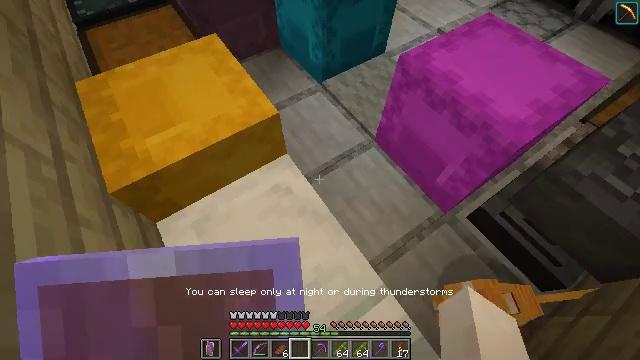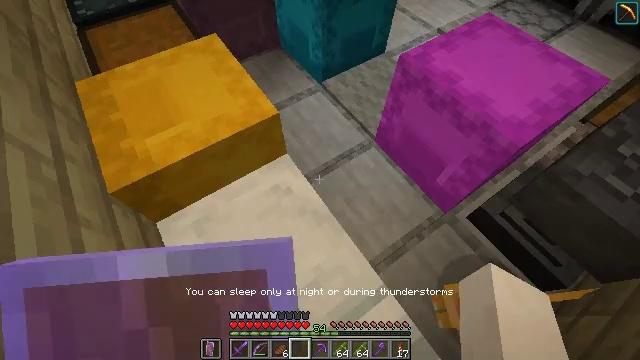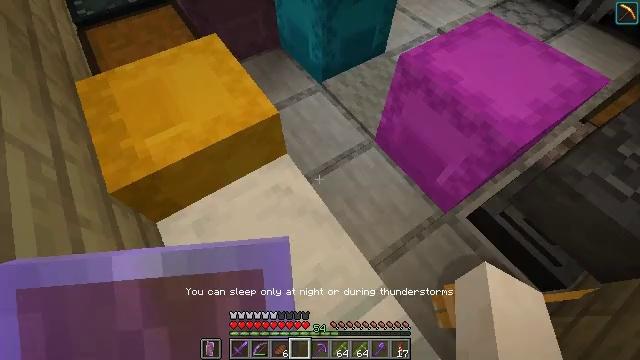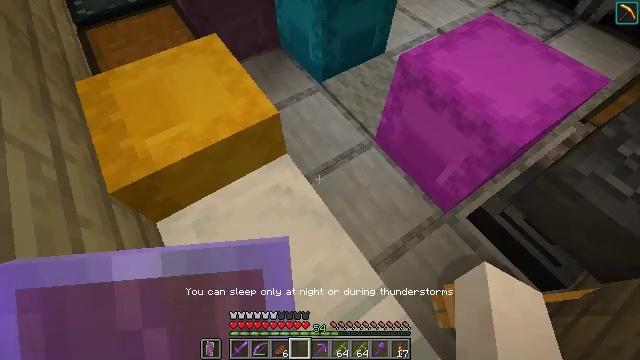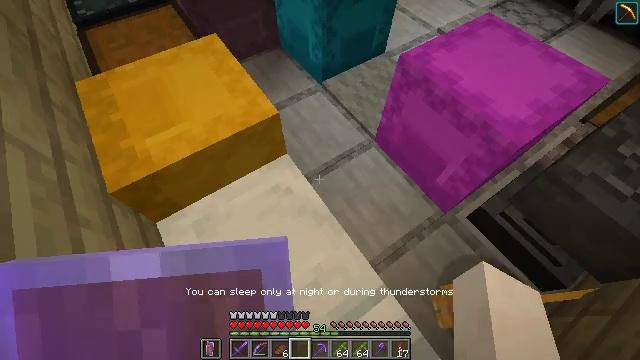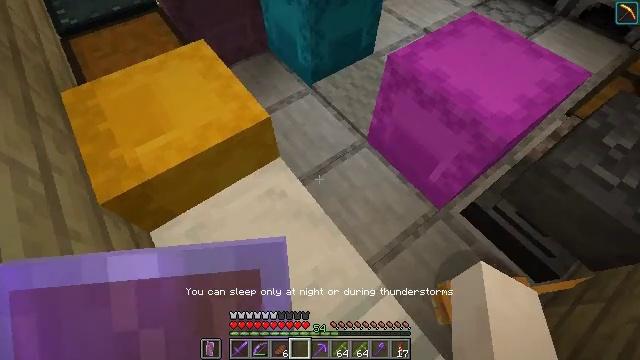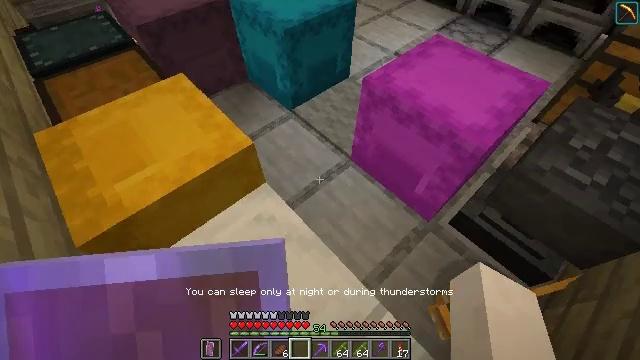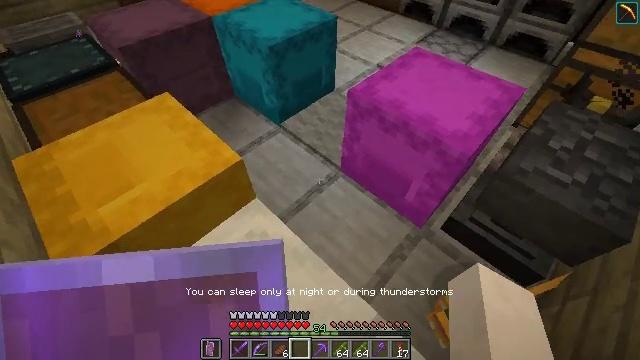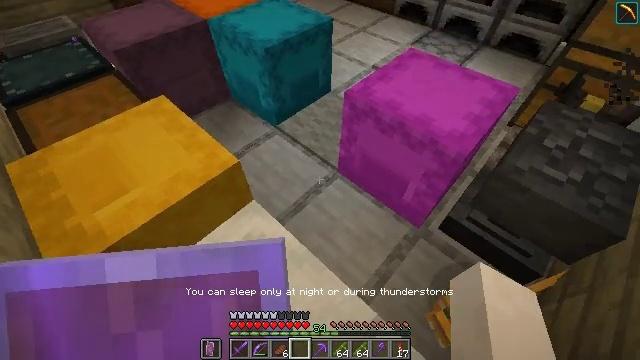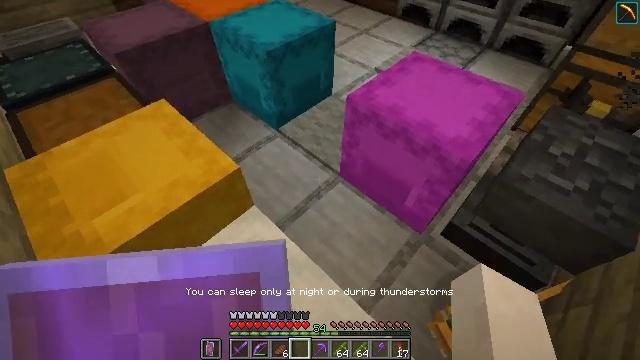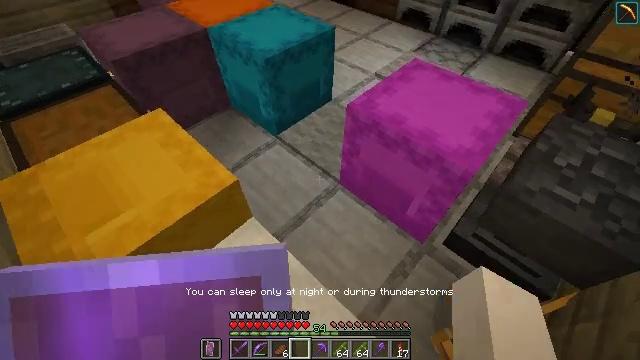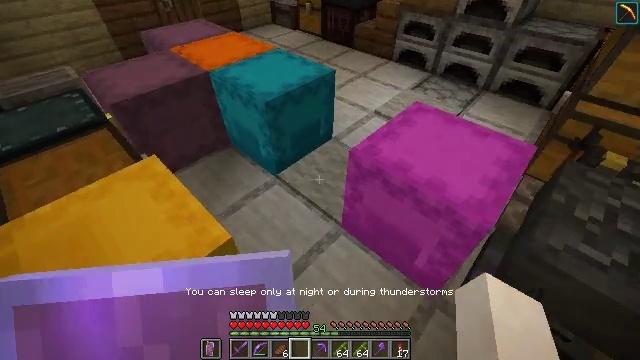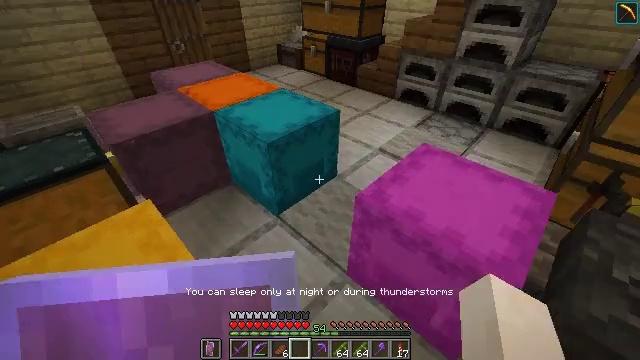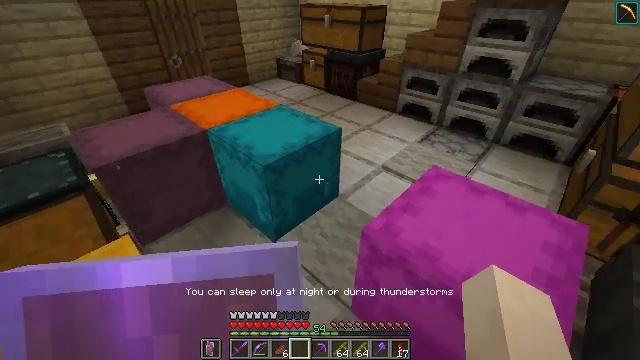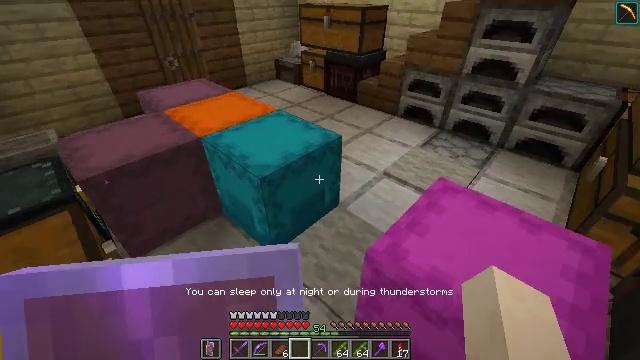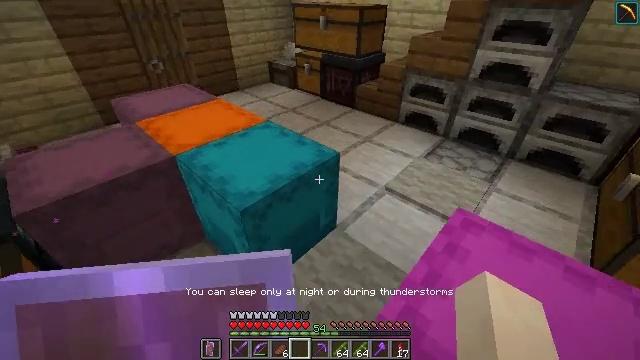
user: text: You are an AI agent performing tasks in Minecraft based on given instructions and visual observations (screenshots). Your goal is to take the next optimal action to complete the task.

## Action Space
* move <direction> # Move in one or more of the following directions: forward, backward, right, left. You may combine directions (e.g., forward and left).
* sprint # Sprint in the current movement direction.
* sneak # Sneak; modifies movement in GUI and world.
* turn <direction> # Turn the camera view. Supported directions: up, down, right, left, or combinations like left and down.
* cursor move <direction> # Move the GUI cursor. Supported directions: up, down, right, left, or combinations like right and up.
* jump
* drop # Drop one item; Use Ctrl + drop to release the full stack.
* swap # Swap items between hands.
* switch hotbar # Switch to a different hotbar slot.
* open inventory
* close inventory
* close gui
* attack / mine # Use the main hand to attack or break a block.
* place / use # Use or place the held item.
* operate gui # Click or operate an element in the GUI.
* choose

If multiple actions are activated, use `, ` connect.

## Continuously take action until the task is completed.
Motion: motion action
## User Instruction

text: Mine the spruce log from the forest.
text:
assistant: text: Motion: no_op
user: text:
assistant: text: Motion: no_op
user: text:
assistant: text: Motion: no_op
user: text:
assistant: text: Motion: no_op
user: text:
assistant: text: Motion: turn right
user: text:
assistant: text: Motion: turn right and up
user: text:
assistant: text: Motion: turn right and up
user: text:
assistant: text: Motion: no_op
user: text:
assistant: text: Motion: move forward
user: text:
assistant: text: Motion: move forward
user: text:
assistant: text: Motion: move forward, turn up
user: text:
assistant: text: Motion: move forward, turn up
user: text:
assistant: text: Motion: move forward, turn up
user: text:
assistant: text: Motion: move forward
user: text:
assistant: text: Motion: move forward
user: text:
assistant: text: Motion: move forward, turn right and up
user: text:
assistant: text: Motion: move forward, turn right and up
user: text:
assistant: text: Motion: move forward, turn right and up
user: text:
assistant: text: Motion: move forward, turn right and up
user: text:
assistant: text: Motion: move forward, turn up
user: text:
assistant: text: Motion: move forward
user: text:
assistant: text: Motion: move forward
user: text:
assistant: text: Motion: move forward
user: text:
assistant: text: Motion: move forward
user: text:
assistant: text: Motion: move forward
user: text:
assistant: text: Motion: move forward
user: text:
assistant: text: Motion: move forward and move right
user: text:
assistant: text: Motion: move forward and move right
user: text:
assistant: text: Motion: move forward and move right, turn left and up
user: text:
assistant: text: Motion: move forward and move right, turn left and up